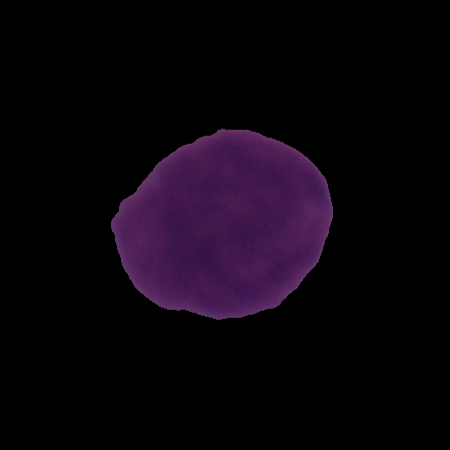
Label: cancer